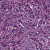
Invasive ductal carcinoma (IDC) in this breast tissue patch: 1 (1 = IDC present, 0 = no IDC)